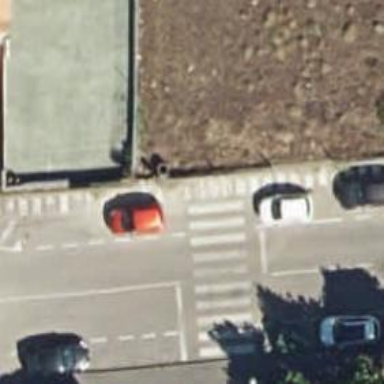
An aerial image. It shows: Crossing road.